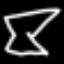
Label: hourglass